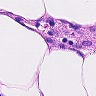
Metastatic tissue present: no